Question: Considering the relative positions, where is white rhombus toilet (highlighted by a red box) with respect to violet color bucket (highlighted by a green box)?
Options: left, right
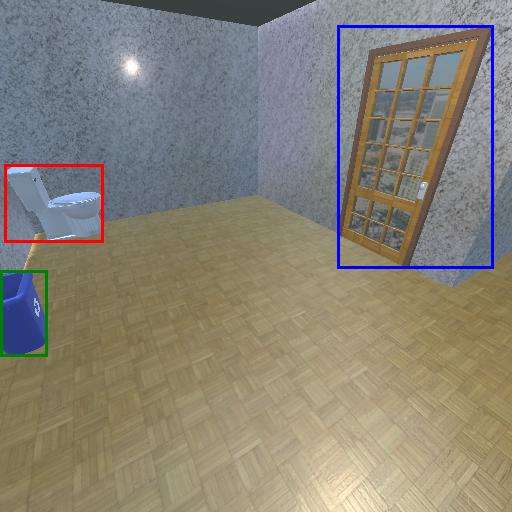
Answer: left